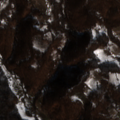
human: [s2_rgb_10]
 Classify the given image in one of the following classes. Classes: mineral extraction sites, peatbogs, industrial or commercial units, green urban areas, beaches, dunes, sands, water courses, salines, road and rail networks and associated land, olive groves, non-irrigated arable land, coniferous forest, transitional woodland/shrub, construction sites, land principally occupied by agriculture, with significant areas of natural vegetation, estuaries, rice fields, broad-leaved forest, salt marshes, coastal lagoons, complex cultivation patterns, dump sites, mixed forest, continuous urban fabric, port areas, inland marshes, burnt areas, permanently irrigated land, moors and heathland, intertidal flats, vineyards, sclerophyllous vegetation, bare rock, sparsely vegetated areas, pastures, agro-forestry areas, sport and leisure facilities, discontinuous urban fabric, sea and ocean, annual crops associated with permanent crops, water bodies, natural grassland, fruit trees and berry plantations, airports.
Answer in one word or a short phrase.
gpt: complex cultivation patterns, land principally occupied by agriculture, with significant areas of natural vegetation, broad-leaved forest, transitional woodland/shrub